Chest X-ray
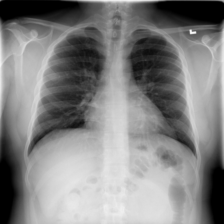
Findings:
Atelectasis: negative
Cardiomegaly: negative
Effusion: negative
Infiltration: negative
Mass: negative
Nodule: negative
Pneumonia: negative
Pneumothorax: negative
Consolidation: negative
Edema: negative
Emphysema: negative
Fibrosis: negative
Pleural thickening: negative
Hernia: negative